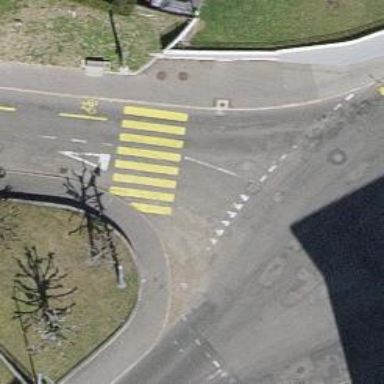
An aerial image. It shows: Zebra crossing on the road.